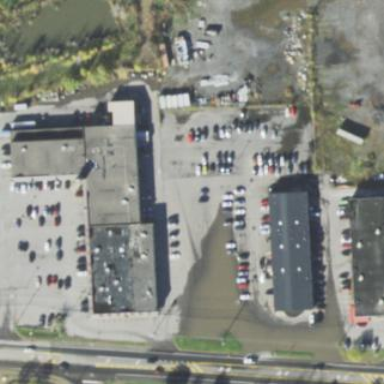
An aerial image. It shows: Retail building.